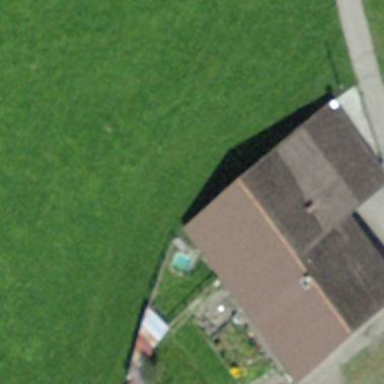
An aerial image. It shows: Farm building.